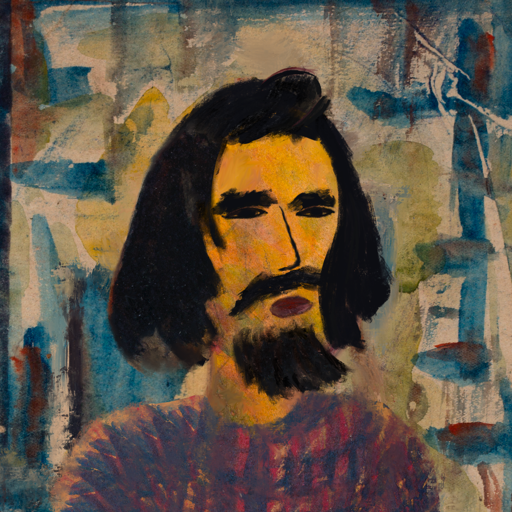
Background: Orphan, Head And Neck Side: Gypsy_Mother, Face Side: Mosgoul, Bust: In_The_Sun, Hair Side: Mosgoul, Head Accessory: Blank, Second Necklace: Blank, Necklace: Blank, Baby: Blank